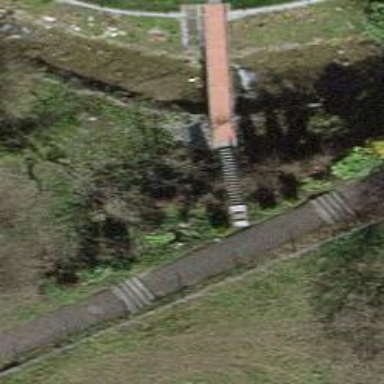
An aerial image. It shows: Set of steps on the road.